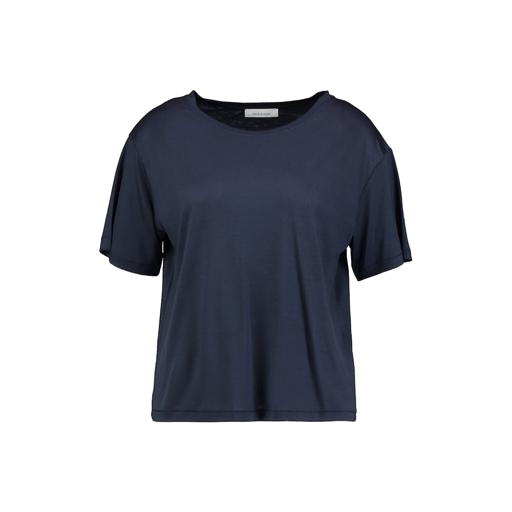
blue nly t-shirt, loose fit t-shirt, blue t-shirt only macy, white background